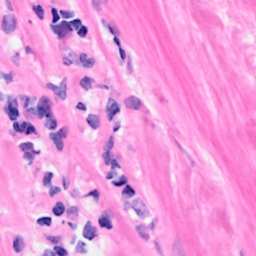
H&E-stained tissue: Breast